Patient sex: M
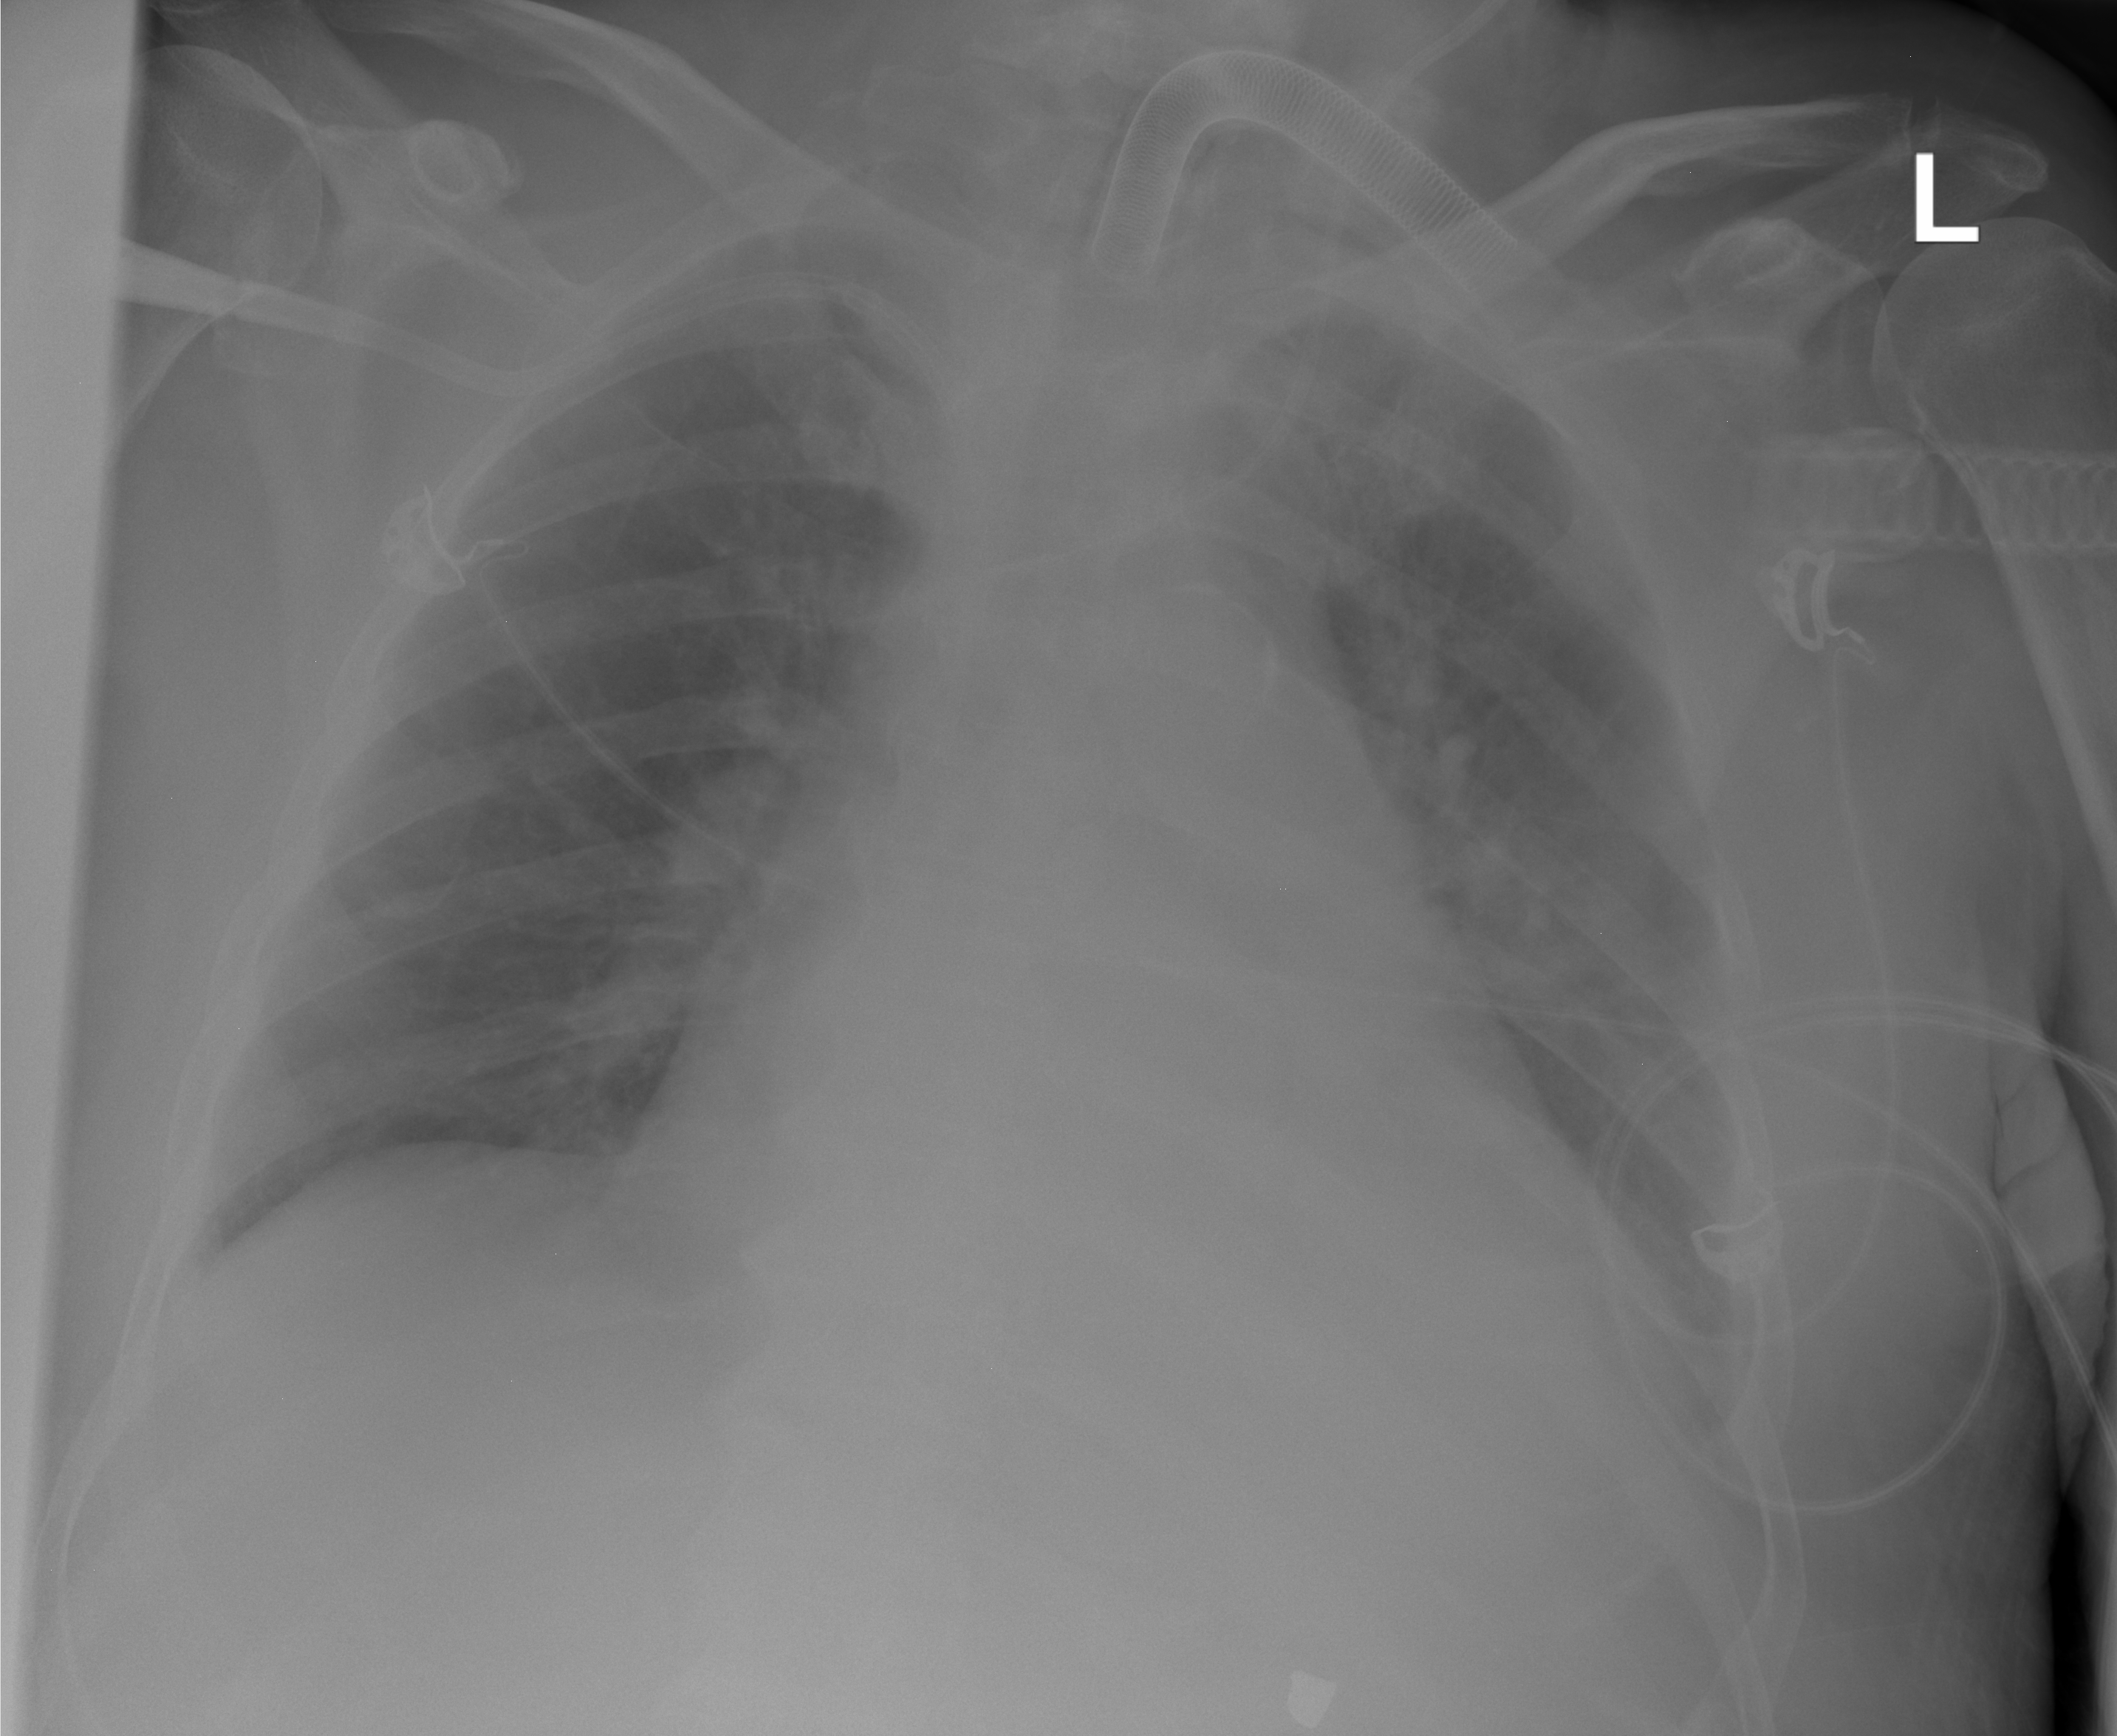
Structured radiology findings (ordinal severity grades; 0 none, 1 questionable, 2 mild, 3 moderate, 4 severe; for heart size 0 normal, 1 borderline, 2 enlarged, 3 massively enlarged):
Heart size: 3
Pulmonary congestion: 2
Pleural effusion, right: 0
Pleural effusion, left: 1
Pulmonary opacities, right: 0
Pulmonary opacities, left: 0
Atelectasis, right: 0
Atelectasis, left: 2